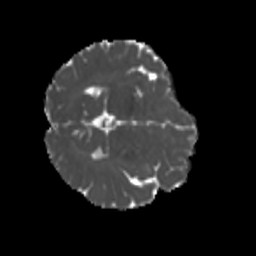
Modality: MD
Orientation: axial
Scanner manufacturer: siemens
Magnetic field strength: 3 T
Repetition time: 4 s
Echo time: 0.0594 s